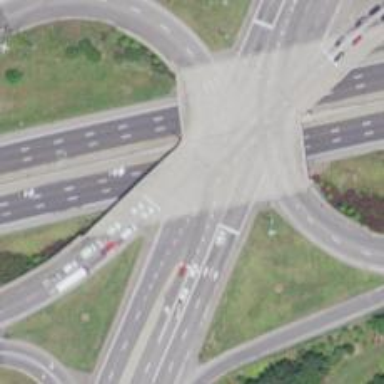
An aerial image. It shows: Secondary road on bridge with asphalt surface within junction.